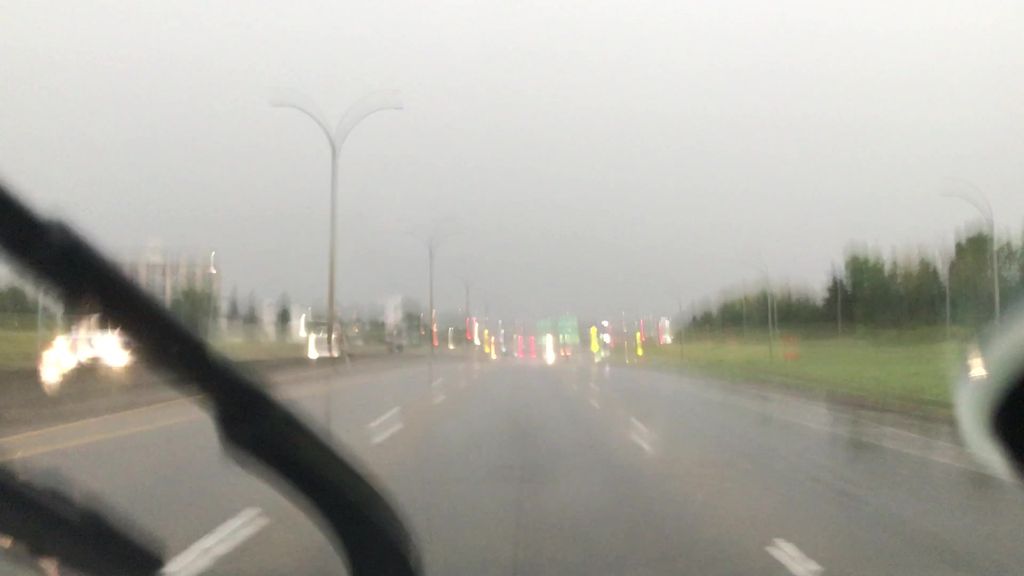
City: edmonton